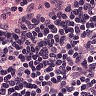
Metastatic tissue present: no